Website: crate-barrel
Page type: billing-address
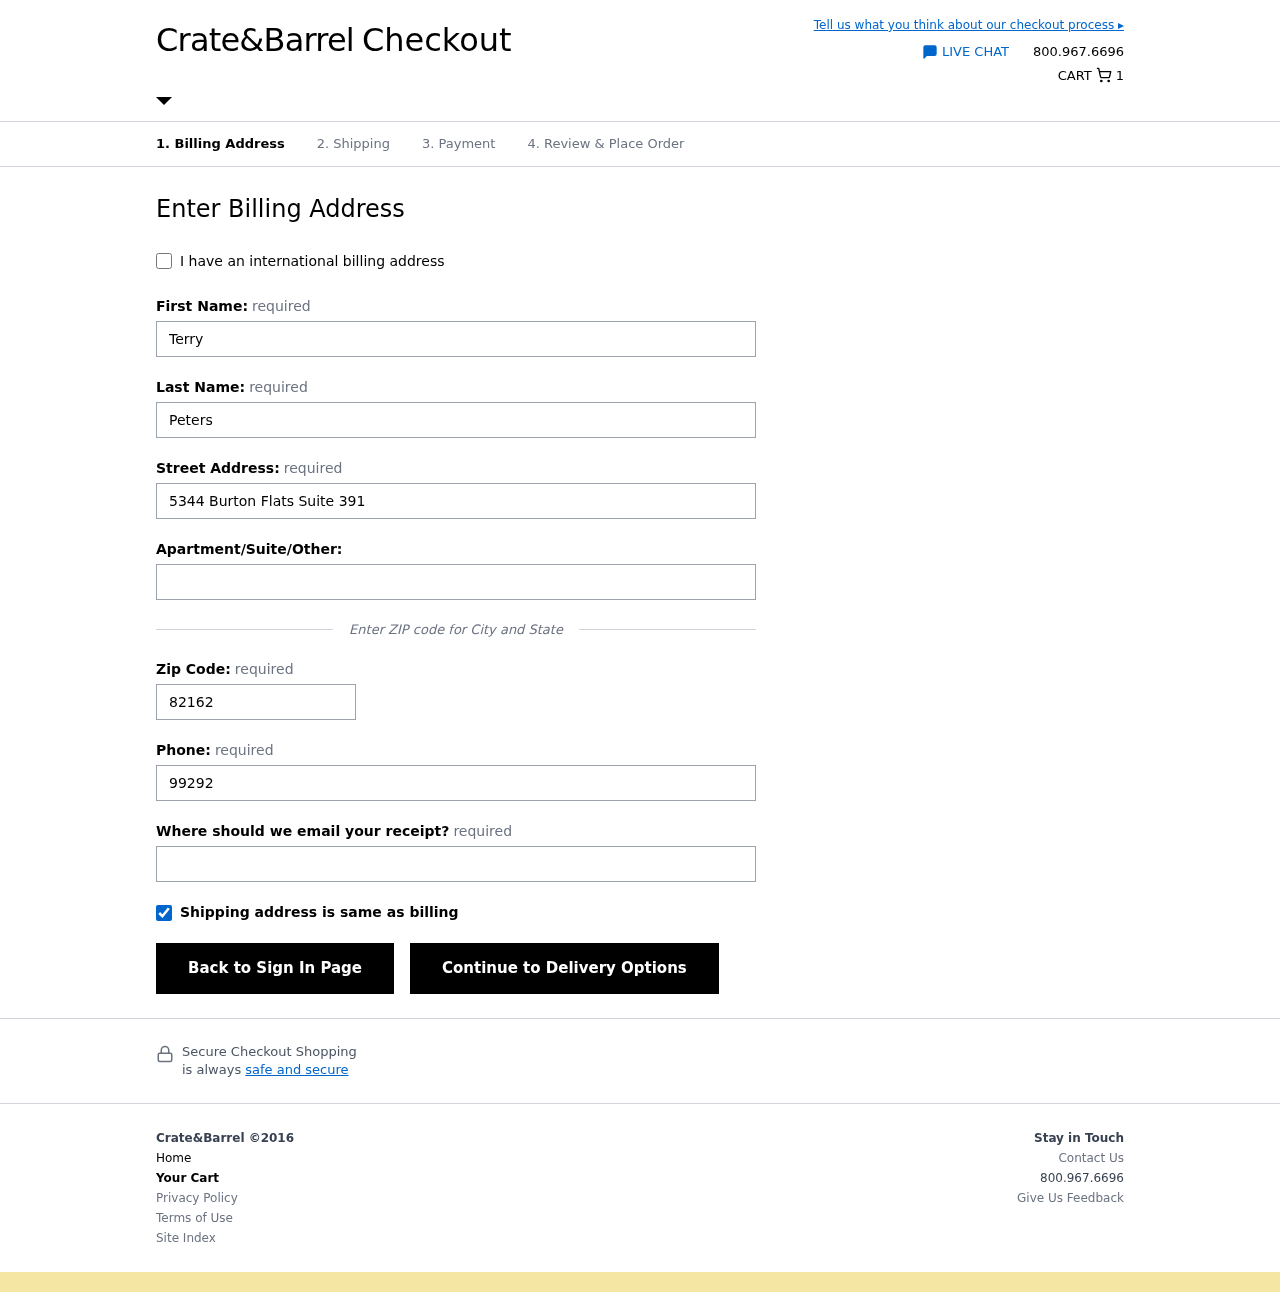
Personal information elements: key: PII_EMAIL
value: tpeters@hotmail.com
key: PII_FIRSTNAME
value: Terry
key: PII_LASTNAME
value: Peters
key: PII_PHONE
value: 9929270043
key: PII_POSTCODE
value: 82162
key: PII_STREET
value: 5344 Burton Flats Suite 391
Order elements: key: ORDER_NUM_ITEMS
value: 1